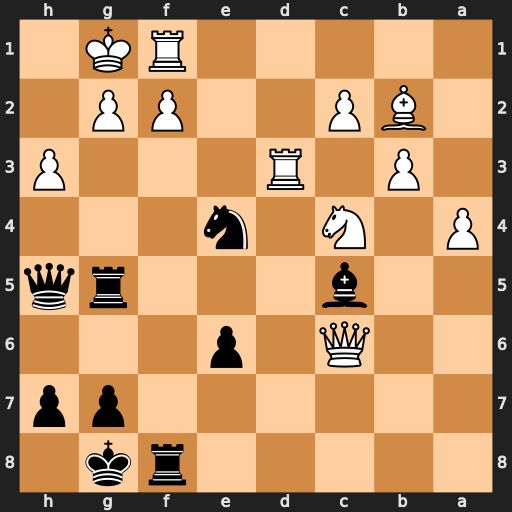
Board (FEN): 5rk1/6pp/2Q1p3/2b3rq/P1N1n3/1P1R3P/1BP2PP1/5RK1
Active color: b
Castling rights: -
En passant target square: -
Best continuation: Qg6 Qxe6+ Qxe6